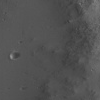
Atmospheric dust classification: not_dusty